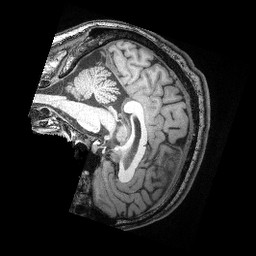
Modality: T1w
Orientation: sagittal
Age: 34
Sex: male
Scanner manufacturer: siemens
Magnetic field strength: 3 T
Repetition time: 2.4 s
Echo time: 0.00374 s